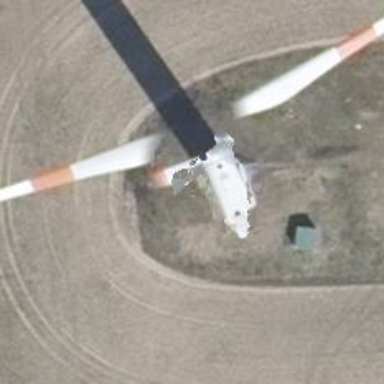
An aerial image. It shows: Wind generator with horizontal axis. The generator is wind turbine.